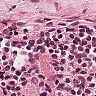
Metastatic tissue present: no